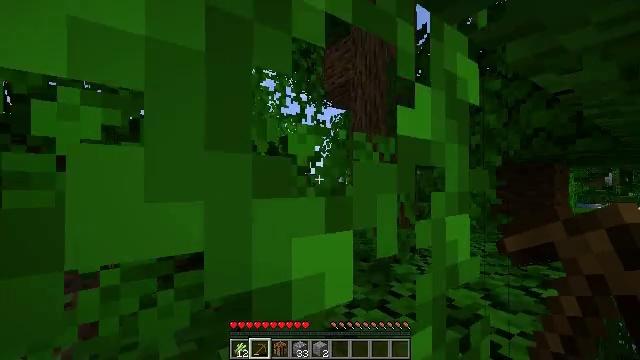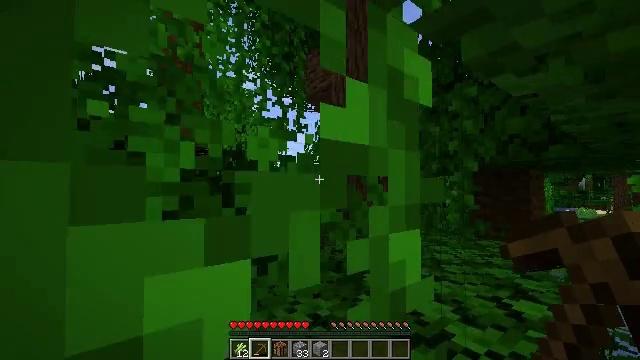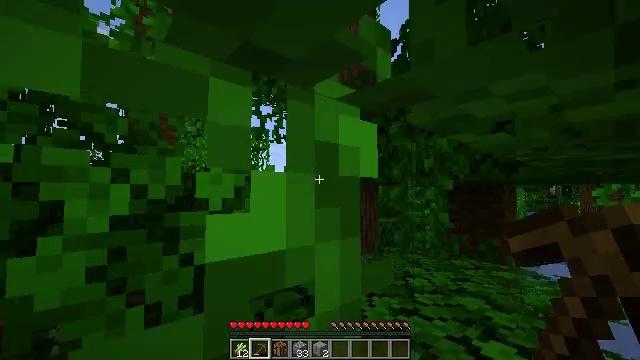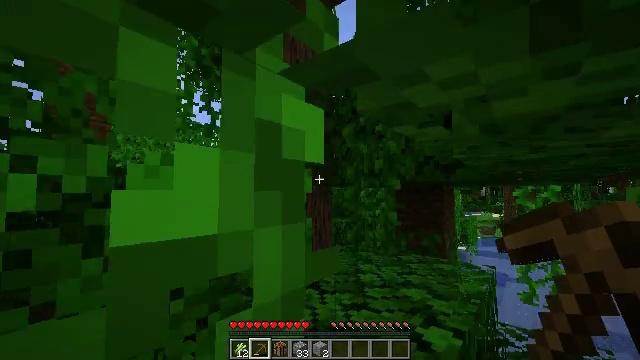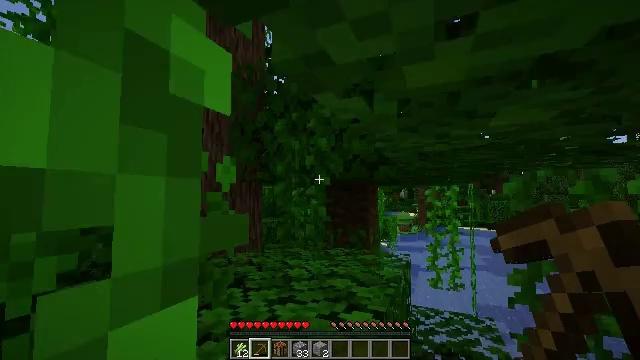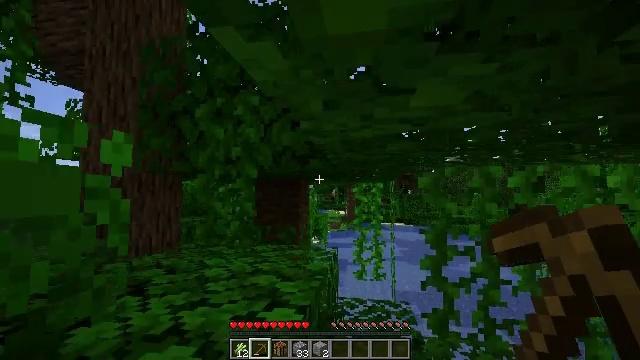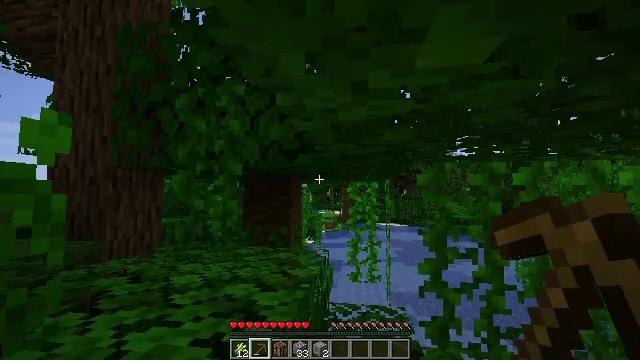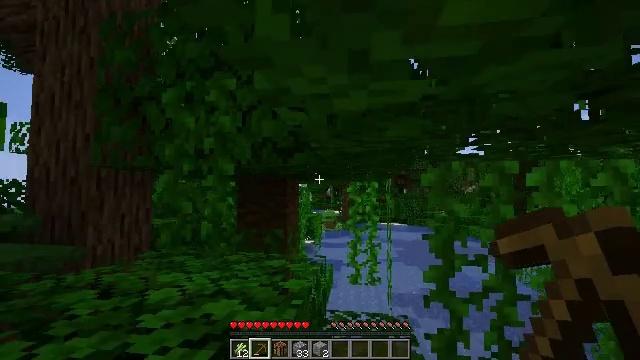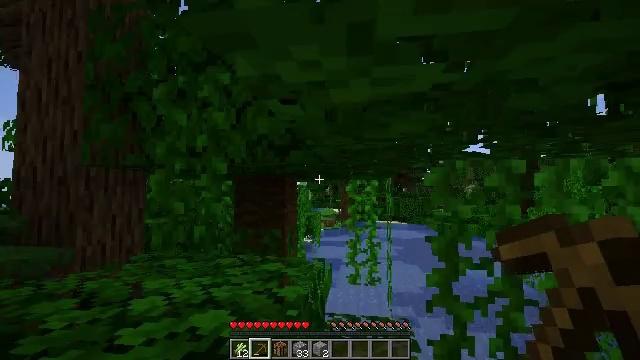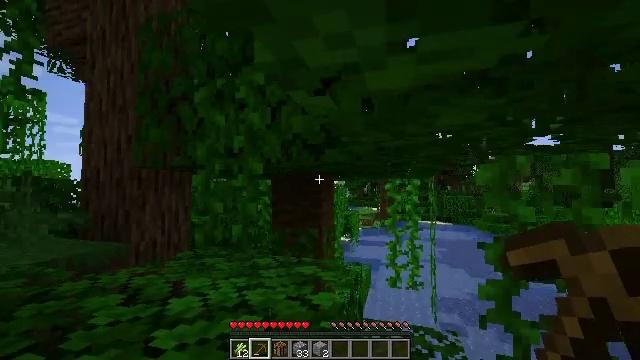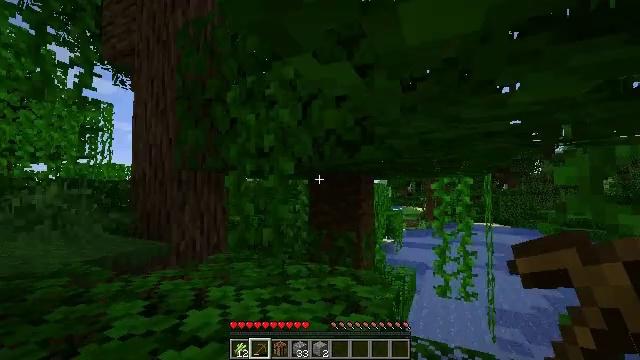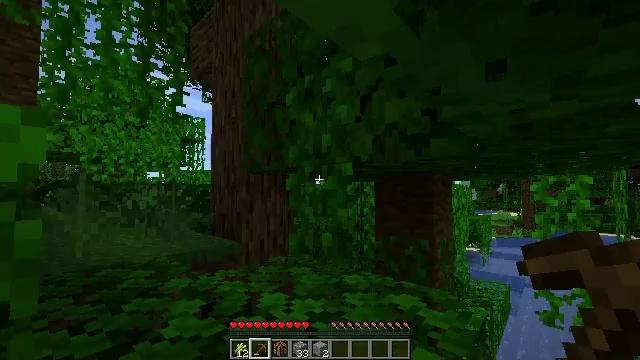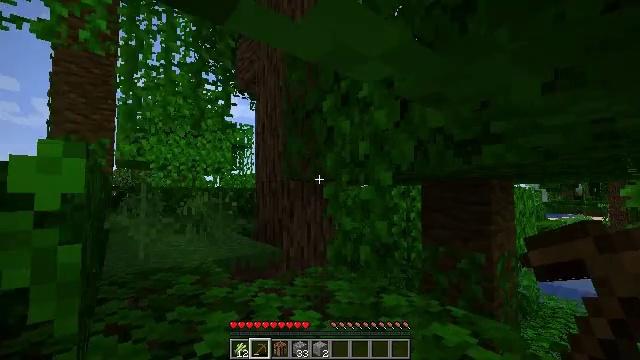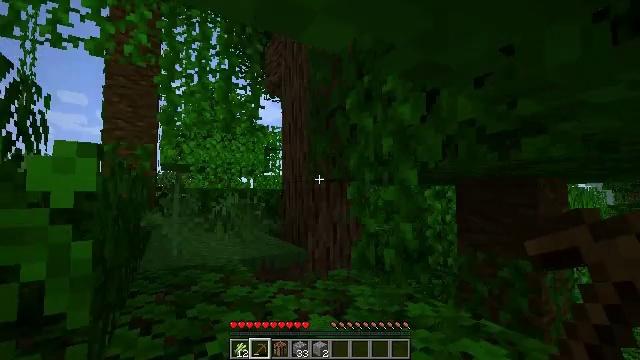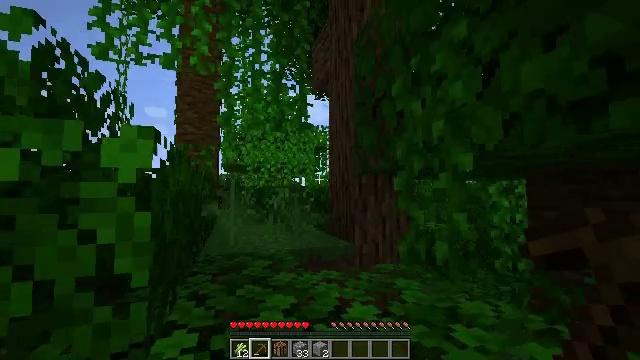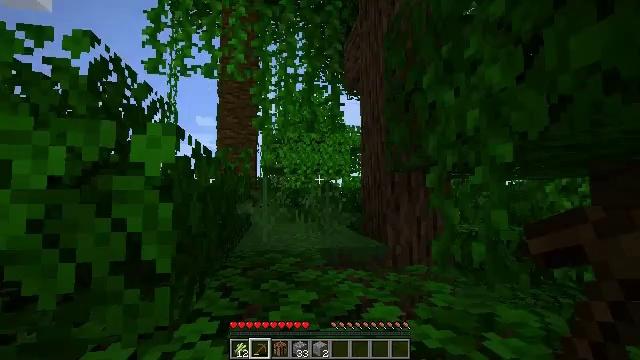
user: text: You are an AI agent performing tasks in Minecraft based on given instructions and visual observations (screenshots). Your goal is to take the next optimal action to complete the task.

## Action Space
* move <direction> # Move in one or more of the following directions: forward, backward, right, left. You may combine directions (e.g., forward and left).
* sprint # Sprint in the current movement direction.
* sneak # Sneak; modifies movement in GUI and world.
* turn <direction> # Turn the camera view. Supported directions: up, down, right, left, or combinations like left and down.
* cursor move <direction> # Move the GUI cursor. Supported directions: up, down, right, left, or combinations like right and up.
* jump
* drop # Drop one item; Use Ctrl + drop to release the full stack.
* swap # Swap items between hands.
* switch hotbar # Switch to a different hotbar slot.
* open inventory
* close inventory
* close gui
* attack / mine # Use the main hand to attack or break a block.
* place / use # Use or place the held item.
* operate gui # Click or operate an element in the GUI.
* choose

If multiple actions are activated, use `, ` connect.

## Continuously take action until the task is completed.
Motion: motion action
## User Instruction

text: Collect jungle leaves by breaking them.
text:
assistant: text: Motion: move forward, sprint, turn right and up, jump
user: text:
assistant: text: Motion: move forward, sprint, turn right, jump
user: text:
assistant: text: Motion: move forward, sprint, turn right, jump
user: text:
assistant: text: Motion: move forward, sprint, turn right, jump
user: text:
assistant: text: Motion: move forward, sprint, turn right, jump
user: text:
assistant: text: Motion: move forward, sprint, turn right, jump
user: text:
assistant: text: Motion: move forward, sprint, jump
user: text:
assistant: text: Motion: move forward, sprint, jump
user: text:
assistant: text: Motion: move forward, sprint, turn left, jump
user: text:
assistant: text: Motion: move forward, sprint, turn left, jump
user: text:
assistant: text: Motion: move forward, sprint, turn left, jump
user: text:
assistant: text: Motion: move forward, sprint, turn left, jump
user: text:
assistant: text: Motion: move forward, sprint, turn left, jump
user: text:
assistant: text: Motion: move forward, sprint, turn left, jump
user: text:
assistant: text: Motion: move forward, sprint, turn left, jump
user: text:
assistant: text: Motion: move forward, sprint, turn left, jump
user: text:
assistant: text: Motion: move forward, sprint, jump
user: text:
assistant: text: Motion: move forward, sprint, jump
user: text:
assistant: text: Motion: move forward, sprint, jump
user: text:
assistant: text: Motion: move forward, sprint, jump
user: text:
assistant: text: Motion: move forward, sprint, jump
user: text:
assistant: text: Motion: move forward, sprint, jump
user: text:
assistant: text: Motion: move forward, sprint, turn up, jump
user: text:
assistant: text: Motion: move forward, sprint, turn up, jump
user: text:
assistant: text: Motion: move forward, sprint, turn up, jump
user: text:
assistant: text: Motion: move forward, sprint, turn up, jump
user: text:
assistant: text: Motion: move forward, sprint, turn left and up, jump
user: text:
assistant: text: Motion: move forward, sprint, turn left and up, jump
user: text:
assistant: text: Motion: move forward, sprint, turn up, jump
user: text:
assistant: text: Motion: move forward, sprint, turn right and up, jump